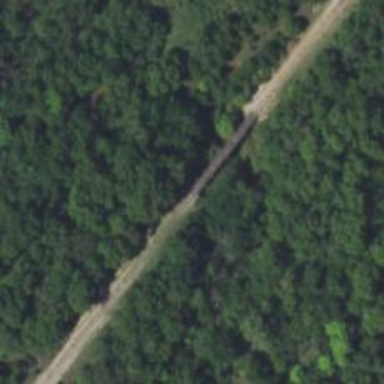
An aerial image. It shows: Bridge over railway line.